Question: I built my application from scratch for the past few weeks.
I did it while implementing the instructions <URL>.
I have to say that everything works great with any normal browser such as Mozilla or Chrome, and the Angular.js framework has been of much use to me.
The problem is that with IE8, everything seems to be broken, and the document.createElement
DOM object throws an errro when I try to create an element for my custome directive(which I'm also using an 'x-' prefix for, as required by this lame excuse of a btowser).
A screen shot:

app index:
'''
<!DOCTYPE html>
<html xmlns:ng="http://angularjs.org" xmlns:x-restrict="" xmlns:x-fileupload="" class="ng-app" ng-app="myApp" ng-controller="homeCtrl">
<link rel="stylesheet" type="text/css" href="css/foundation.css">
<link rel="stylesheet" type="text/css" href="css/form.css">
<link rel="stylesheet" type="text/css" href="css/meta.css">
<!--[if lte IE 8]>
<script src="js/json3.min.js"></script>
<script>
document.createElement('ng-include');
document.createElement('ng-pluralize');
document.createElement('ng-view');
document.createElement('x-restrict');
document.createElement('x-fileupload');
// Optionally these for CSS
document.createElement('ng:include');
document.createElement('ng:pluralize');
document.createElement('ng:view');
</script>
<![endif]-->
<title>{{model.title}}</title>
</head>
<body>
<div class="errorBar" ng-show="model.error.visible"><div class="errorBarContent">{{model.error.message}}</div></div>
<div ng-include src="layout.menuSrc"></div>
<div class="colmask threecol">
<div class="colmid">
<div class="colleft">
<div class="col1">
<ng-view></ng-view>
</div>
<div class="col2">
<div ng-include src="layout.leftSideBarSrc"></div>
</div>
<div class="col3">
<div ng-include src="layout.rightSideBarSrc"></div>
</div>
</div>
</div>
</div>
<!--<div id="mainFrame">
</div> -->
<div ng-include src="layout.footerSrc" id="footer"></div>
</div>
<!-- TODO: REMOVE THE CDN JQUERY AND REPLACE IT WITH ONE THAT IS LOCATED WITHIN THE PROJECT -->
<script src="//ajax.googleapis.com/ajax/libs/jquery/1.10.2/jquery.min.js"></script>
<script src="lib/angular/angular.js"></script>
<script src="lib/angular/angular-resource.js"></script>
<script src="js/app.js"></script>
<script src="js/services.js"></script>
<script src="js/controllers.js"></script>
<script src="js/filters.js"></script>
<script src="js/directives.js"></script>
<script src="lib/bluimp/js/vendor/jquery.ui.widget.js"></script>
<script src="lib/bluimp/js/jquery.iframe-transport.js"></script>
<script src="lib/bluimp/js/jquery.fileupload.js"></script>
</script>
</body>
</html>
'''
Directive:
'''
angular.module('myApp.directives', []).
directive('x-restrict', function(authService){
return{
restrict: 'A',
prioriry: 100000,
scope: false,
link: function(){
// alert('ergo sum!');
},
compile: function(element, attr, linker){
var accessDenied = true;
var user = authService.getUser();
var attributes = attr.access.split(" ");
for(var i in attributes){
if(user.role == attributes[i]){
accessDenied = false;
}
}
if(accessDenied){
element.children().remove();
element.remove();
}
}
}
});
'''
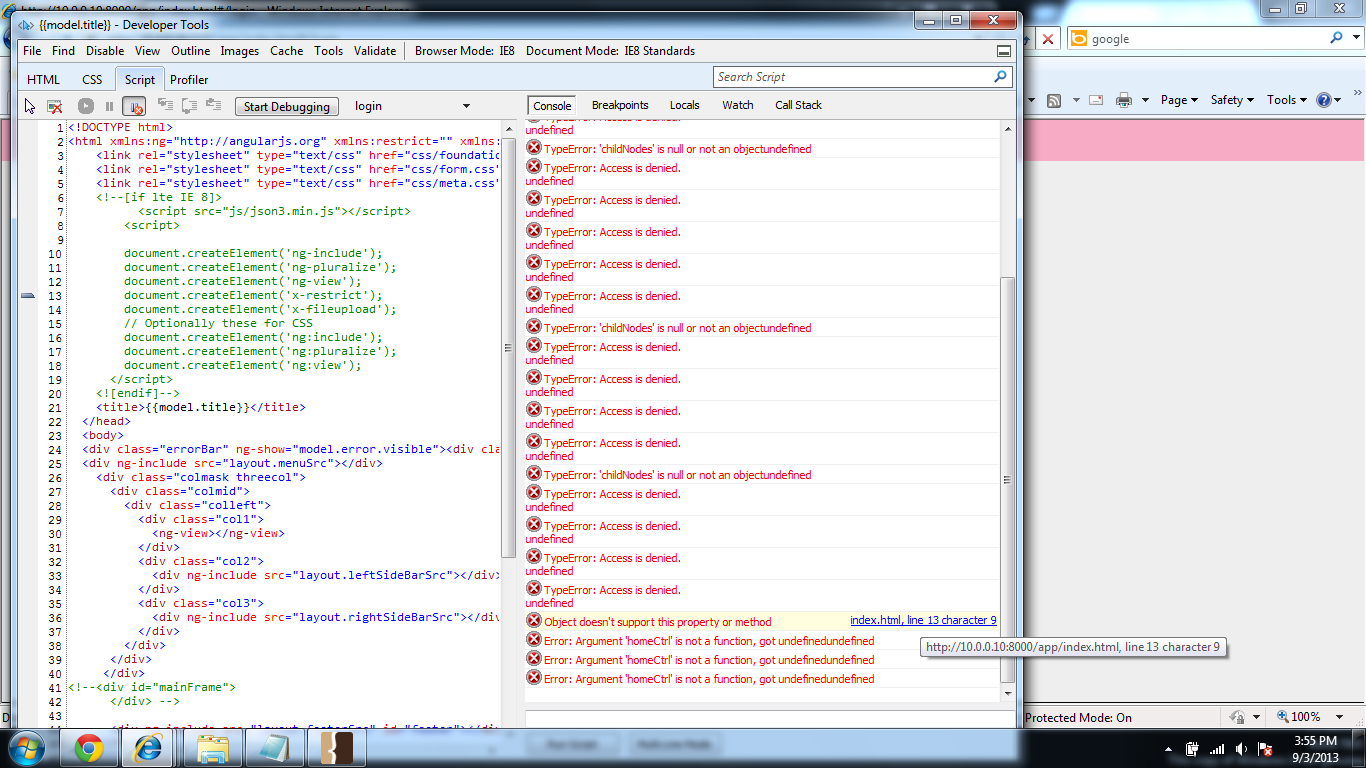
Answer: You should read this <URL>. There are some tricks you need to know about. Whenever I target IE8 with Angular, I avoid writing element directives and stick with attribute directives instead.